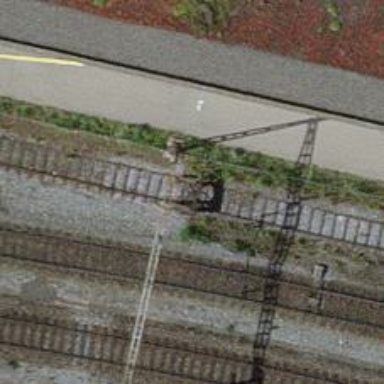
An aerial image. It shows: Railway buffer stop.